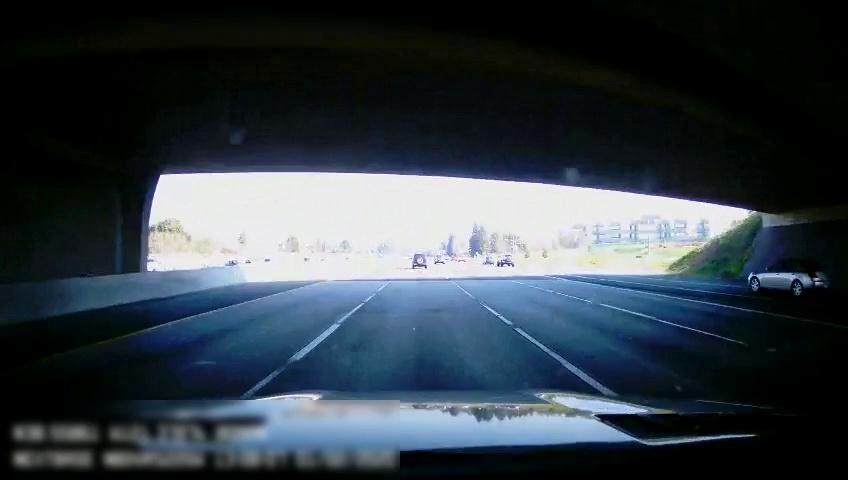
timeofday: Day
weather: Sunny
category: Drivable Space
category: Vehicles | SUV
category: Vehicles | Car
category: Vehicles | Car
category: Vehicles | SUV
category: Vehicles | Car
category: Vehicles | Car
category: Lanes | Current Lane
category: Lanes | Alternate Lane
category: Lanes | Alternate Lane
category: Lanes | Alternate Lane
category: Lanes | Alternate Lane
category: Lanes | Alternate Lane
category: Lanes | Alternate Lane